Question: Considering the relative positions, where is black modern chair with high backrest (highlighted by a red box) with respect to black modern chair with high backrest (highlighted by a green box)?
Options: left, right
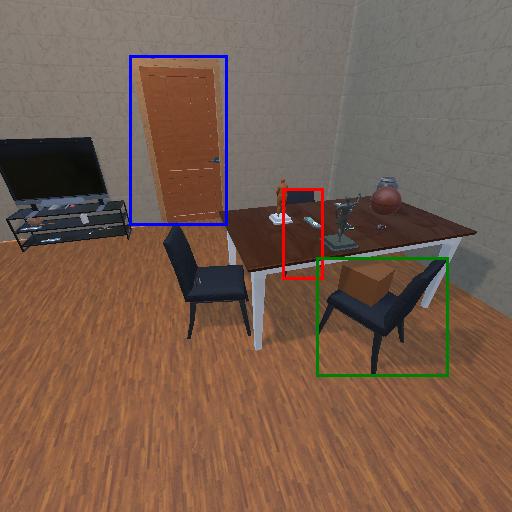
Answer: left